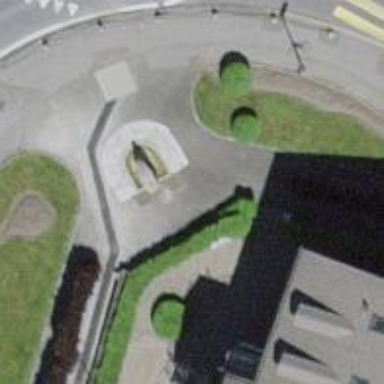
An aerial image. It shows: Statue is seen in the image.